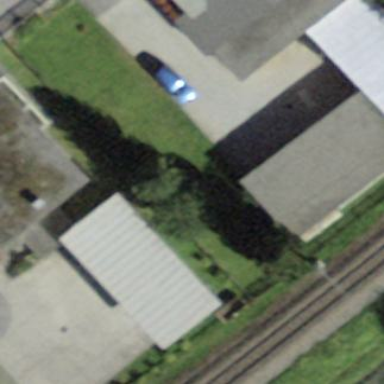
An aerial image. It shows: Building with flat roof.